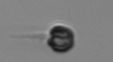
Label: Apedinella